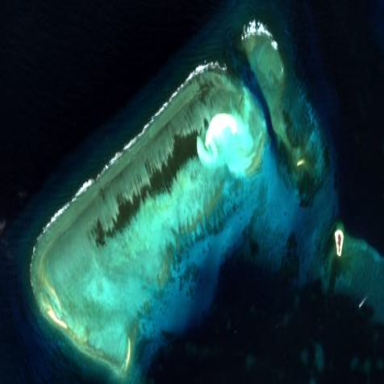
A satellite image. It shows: Island with natural reef.